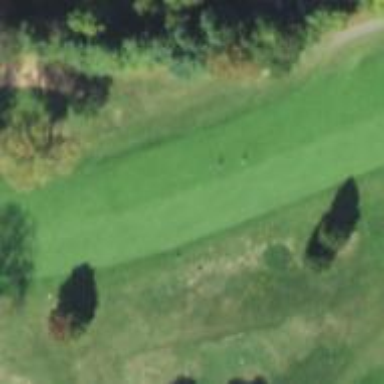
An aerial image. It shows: View of golf hole.